Question: draw a curved line with arrow from point1(x1,y1) to point2(x2,y2) like this

I'm developing an application in android canvas.
automata like application and I'm having trouble drawing a curved line with an arrow at the end.
pointing the next circle.
can u give me a code or suggestion about this?
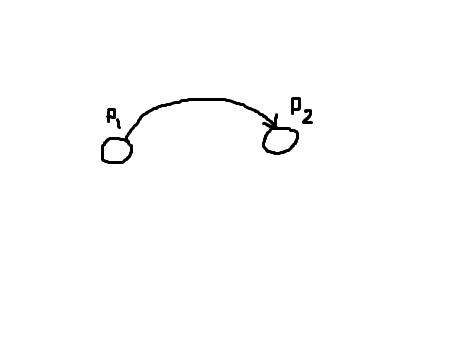
Answer: I think what You need is a mix out of draw on path and line drawing. Declare this method inside Your onDraw:
'''
private void drawOvalAndArrow(Canvas canvas){
Paint circlePaint = new Paint();
circlePaint.setStyle(Paint.Style.FILL_AND_STROKE);
circlePaint.setAntiAlias(true);
circlePaint.setStrokeWidth(2);
circlePaint.setColor(Color.CYAN);
float centerWidth = canvas.getWidth()/2; //get center x of display
float centerHeight = canvas.getHeight()/2; //get center y of display
float circleRadius = 20; //set radius
float circleDistance = 200; //set distance between both circles
//draw circles
canvas.drawCircle(centerWidth, centerHeight, circleRadius, circlePaint);
canvas.drawCircle(centerWidth+circleDistance, centerHeight, circleRadius, circlePaint);
//to draw an arrow, just lines needed, so style is only STROKE
circlePaint.setStyle(Paint.Style.STROKE);
circlePaint.setColor(Color.RED);
//create a path to draw on
Path arrowPath = new Path();
//create an invisible oval. the oval is for "behind the scenes" ,to set the path'
//area. Imagine this is an egg behind your circles. the circles are in the middle of this egg
final RectF arrowOval = new RectF();
arrowOval.set(centerWidth,
centerHeight-80,
centerWidth + circleDistance,
centerHeight+80);
//add the oval to path
arrowPath.addArc(arrowOval,-180,180);
//draw path on canvas
canvas.drawPath(arrowPath, circlePaint);
//draw arrowhead on path start
arrowPath.moveTo(centerWidth,centerHeight ); //move to the center of first circle
arrowPath.lineTo(centerWidth-circleRadius, centerHeight-circleRadius);//draw the first arrowhead line to the left
arrowPath.moveTo(centerWidth,centerHeight );//move back to the center
arrowPath.lineTo(centerWidth+circleRadius, centerHeight-circleRadius);//draw the next arrowhead line to the right
//same as above on path end
arrowPath.moveTo(centerWidth+circleDistance,centerHeight );
arrowPath.lineTo((centerWidth+circleDistance)-circleRadius, centerHeight-circleRadius);
arrowPath.moveTo(centerWidth+circleDistance,centerHeight );
arrowPath.lineTo((centerWidth+circleDistance)+circleRadius, centerHeight-circleRadius);
//draw the path
canvas.drawPath(arrowPath,circlePaint);
}
'''
This is just a poor example, but itshould show where to start with.